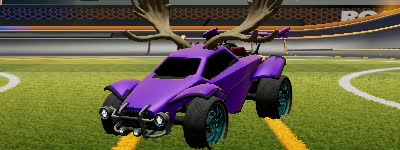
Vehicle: octane